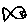
Label: fish